Question: I am trying to embed a youtube video on the background of my website. I have this working and it is responsive, except that when my embed video is widescreen (16:9) but my viewport is for example square (1:1), it creates black borders to compensate for the leftover space.

I was wondering if there was an option to crop the video so that the 'center' of the video is always in the screen, just like in the example image above. The leftover parts would be cut off. I think the CSS equivalent for images would be 'background-size: cover;'.
Here is the code I have at this moment. Try to make your viewport square and you will see the black borders. It's also available in a <URL>.
'''
<html>
<head>
<style>
body,html{ margin:0; padding:0; height:100%;}
div.bg_utube {
position: fixed;
z-index: -99999;
-webkit-user-select: none;
user-select: none;
width: 100%;
height: 100%;
}
#player{
position: absolute;
top: 0px;
left: 0px;
width: 100%;
height: 100%;
}
</style>
</head>
<body>
<div class="bg_utube">
<div id="player"></div>
<script>
var tag = document.createElement('script');
tag.src = "http://www.youtube.com/player_api";
var firstScriptTag = document.getElementsByTagName('script')[0];
firstScriptTag.parentNode.insertBefore(tag, firstScriptTag);
var player;
var video_id = 'JQ7a_8psCn0';
function onYouTubePlayerAPIReady() {
player = new YT.Player('player', {
height: '390',
width: '640',
videoId: video_id,
playerVars: {
'autoplay': 1,
'controls': 0,
'html5': 1,
'modestbranding': 1,
'showinfo': 0,
'related': 0},
events: {
'onReady': onPlayerReady,
'onStateChange': onPlayerStateChange
}
});
}
function onPlayerReady(event) {
event.target.playVideo();
player.mute();
event.target.setPlaybackQuality('hd720');
}
function onPlayerStateChange(event) {
if (event.data == YT.PlayerState.PLAYING ) {
}
if(event.data === YT.PlayerState.ENDED){
player.loadVideoById(video_id);
}
}
</script>
</div>
</body>
</html>
'''
I did search on google for solutions but couldn't find any. Many were specifically for '<object>' and '<embed>', using the old youtube embed style. I'm using the YouTube API to render a HTML5 player.
Could someone give me a push in the right direction?
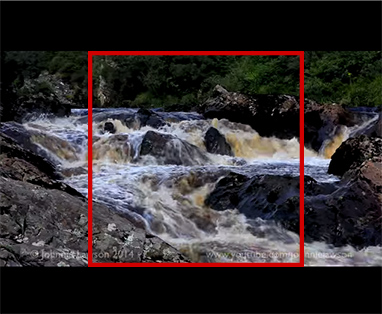
Answer: Player creates in which the video plays with
This represents a problem because you can not change the parameters of objects in .
The object who contans video is in 'player.c.contentWindow.querySelector(".video-stream.html5-main-video")'
Only solution I now is to transform container . with css like this
'''
div.bg_utube {
position: fixed;
z-index: -99999;
-webkit-user-select: none;
user-select: none;
width: 100%;
height: 100%;
-ms-transform: scale(2,3);
-webkit-transform: scale(2,3);
transform: scale(2,3);
}
'''